Question: I have a problem trying to remove ion header border bottom in my ionic app

Here is the code of 'tab-home.html':
'''
<ion-view hide-nav-bar="true">
<ion-header-bar align-title="left" class="bar-transparent" >
<button menu-toggle="left" class="button button-icon ion-ios7-settings">
</button>
<div class="title">&nbsp;</div>
<h1 class="title">proximiti</h1>
</ion-header-bar>
<!--<ion-nav-bar class="bar-transparent">
</ion-nav-bar>-->
<ion-pane ng-controller="CardsCtrl">
<!--<ion-nav-buttons side="left">
<button menu-toggle="left" class="button button-icon ion-navicon"></button>
</ion-nav-buttons>-->
<td-cards>
<td-card ng-repeat="card in cards" on-destroy="cardDestroyed($index)" on-swipe-left="cardSwipedLeft($index)" on-swipe-right="cardSwipedRight($index)" on-partial-swipe="cardPartialSwipe(amt)" class="card-{{card.index}}" ng-controller="CardCtrl">
<div class="image">
<!--<div class="yes-text" ng-style="leftTextOpacity">LIKE</div>-->
<img ng-src="{{card.image}}">
<!--<div class="no-text" ng-style="rightTextOpacity">NOPE</div>-->
</div>
</td-card>
</td-cards>
</ion-pane>
</ion-view>
'''
As you can see here the part we're interested in:
'''
<ion-view hide-nav-bar="true">
<ion-header-bar align-title="left" class="bar-transparent" >
<button menu-toggle="left" class="button button-icon ion-ios7-settings">
</button>
<div class="title">&nbsp;</div>
<h1 class="title">proximiti</h1>
</ion-header-bar>
'''
I tried everything (in the browser i don't see this border!), but nothing to change it!
Anyone could help me trying to find the way to delete that border?
N.B. : also tried to edit ionic.css and changed only in the browser.
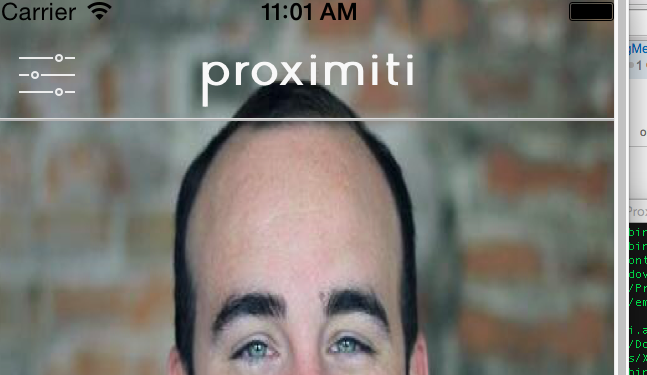
Answer: No problem,
Just add this to your custom CSS:
'''
.bar-header {
border: 0px !important;
border-bottom-color: transparent !important;
background-image: none !important;
border-bottom: none !important;
}
'''